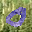
Label: 0